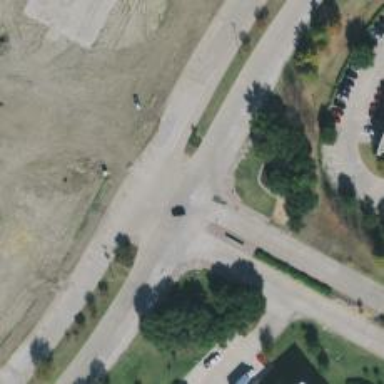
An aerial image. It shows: Secondary road.